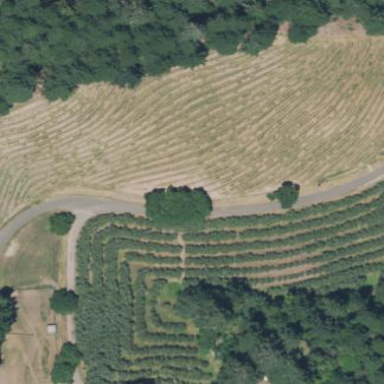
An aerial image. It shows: Vineyard growing grapes.